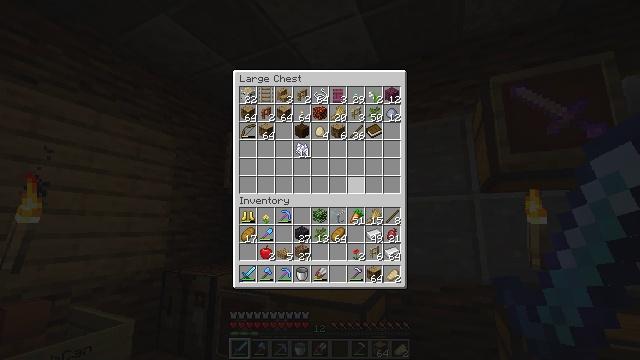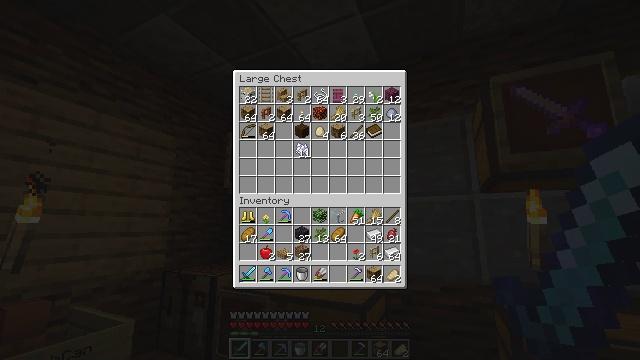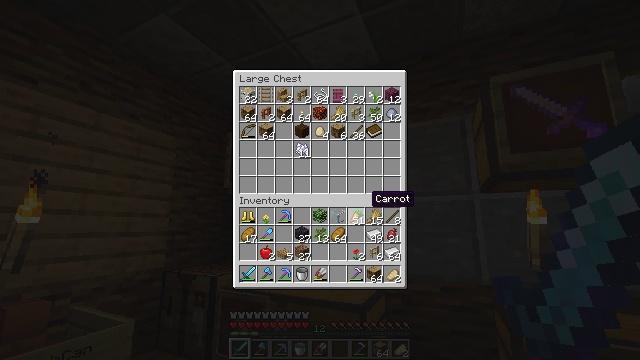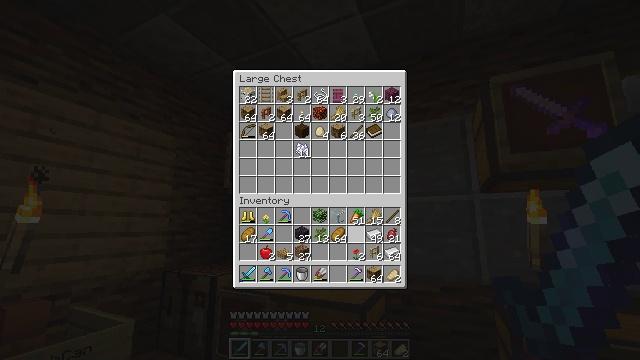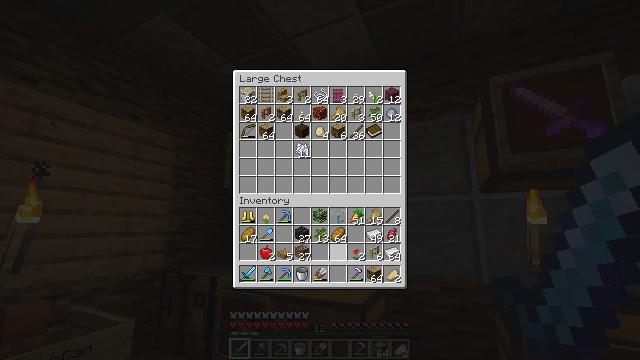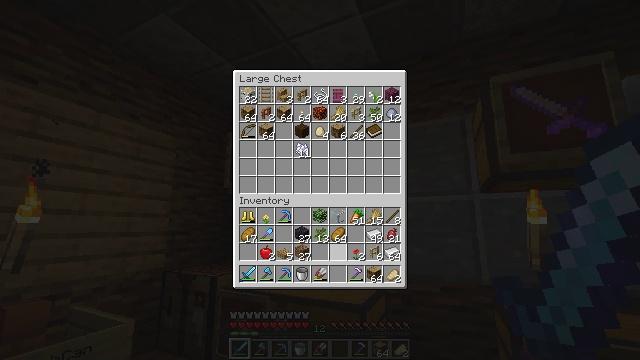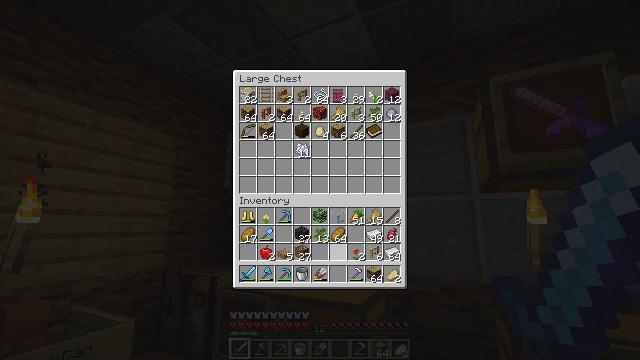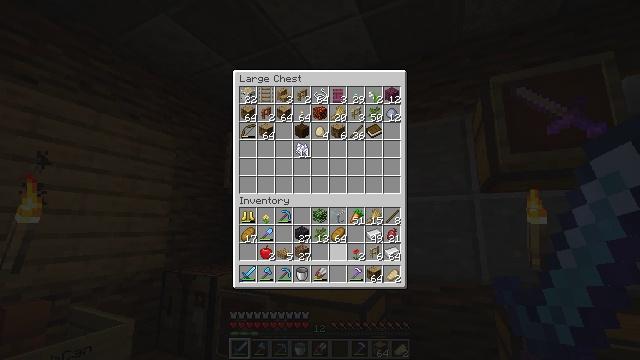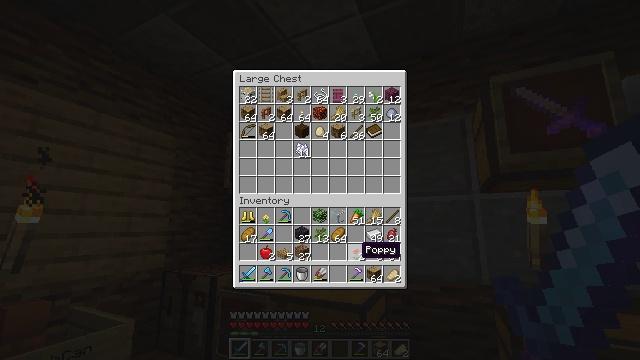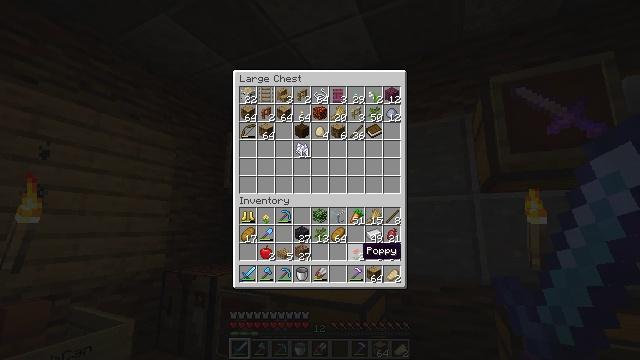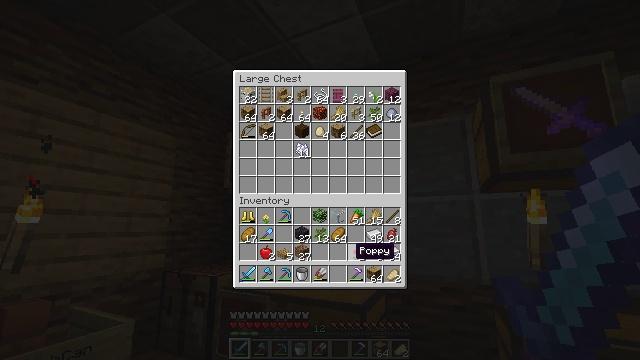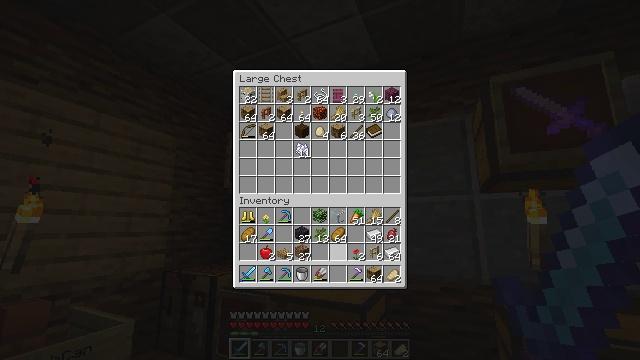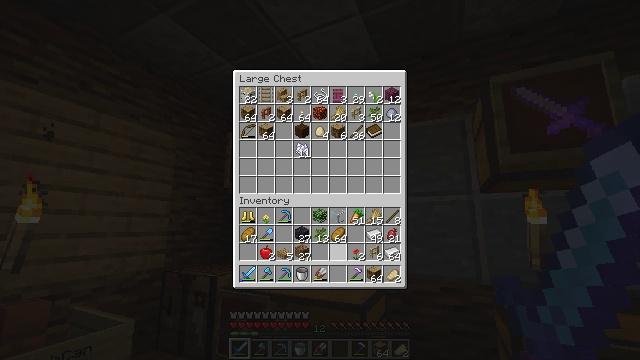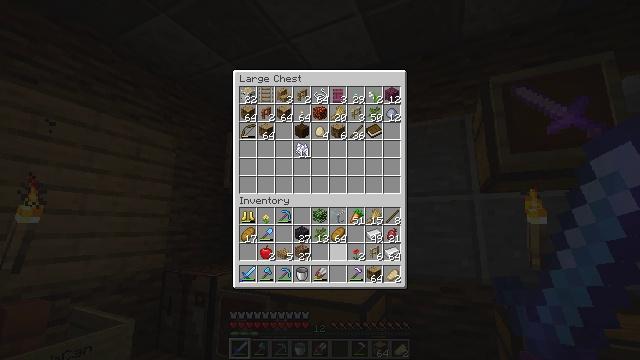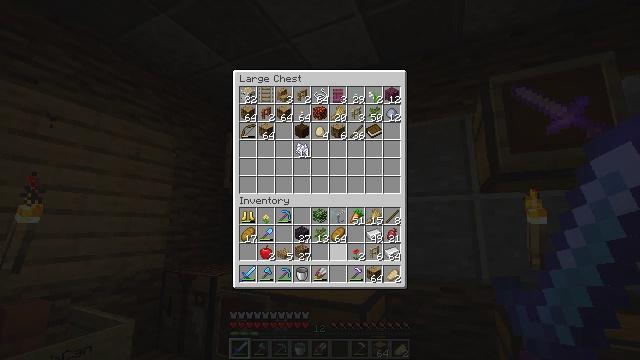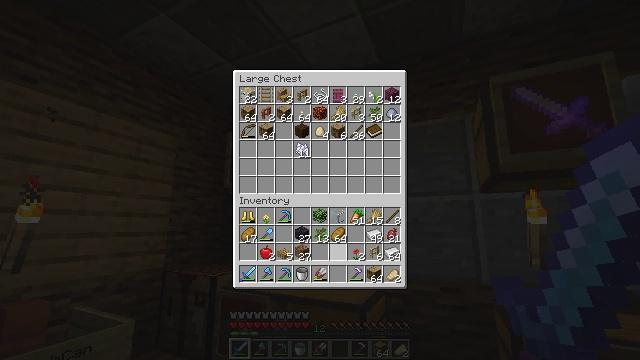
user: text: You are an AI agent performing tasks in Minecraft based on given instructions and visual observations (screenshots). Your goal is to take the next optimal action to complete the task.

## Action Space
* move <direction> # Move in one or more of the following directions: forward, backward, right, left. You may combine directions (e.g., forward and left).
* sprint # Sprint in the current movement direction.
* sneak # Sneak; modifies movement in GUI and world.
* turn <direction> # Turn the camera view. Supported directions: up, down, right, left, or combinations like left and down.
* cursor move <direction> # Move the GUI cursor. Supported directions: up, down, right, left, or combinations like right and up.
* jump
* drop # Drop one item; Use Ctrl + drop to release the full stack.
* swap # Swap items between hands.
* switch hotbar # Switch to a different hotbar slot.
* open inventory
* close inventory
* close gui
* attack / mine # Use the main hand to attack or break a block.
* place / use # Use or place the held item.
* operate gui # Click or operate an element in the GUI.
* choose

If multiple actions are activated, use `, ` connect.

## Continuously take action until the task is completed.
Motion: motion action
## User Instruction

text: Attack the polished diorite to collect it.
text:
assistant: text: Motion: sneak, cursor move right and down
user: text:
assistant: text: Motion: sneak, cursor move down
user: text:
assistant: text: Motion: sneak, cursor move left and down
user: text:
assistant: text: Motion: sneak, cursor move left and down
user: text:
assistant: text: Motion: sneak, cursor move down
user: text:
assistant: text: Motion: sneak
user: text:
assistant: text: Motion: sneak
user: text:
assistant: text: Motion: sneak, cursor move right
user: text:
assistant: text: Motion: no_op
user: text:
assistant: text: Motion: cursor move left
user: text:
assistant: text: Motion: cursor move left
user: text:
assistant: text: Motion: no_op
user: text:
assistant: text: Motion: operate gui
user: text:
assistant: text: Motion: operate gui
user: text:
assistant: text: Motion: no_op
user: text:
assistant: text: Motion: no_op
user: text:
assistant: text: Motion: no_op
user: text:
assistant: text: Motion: no_op
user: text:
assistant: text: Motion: no_op
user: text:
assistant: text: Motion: no_op
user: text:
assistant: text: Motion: no_op
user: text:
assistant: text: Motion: no_op
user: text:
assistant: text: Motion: no_op
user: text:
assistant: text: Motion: no_op
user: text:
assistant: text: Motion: no_op
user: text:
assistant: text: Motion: no_op
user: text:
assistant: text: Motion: no_op
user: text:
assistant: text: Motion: no_op
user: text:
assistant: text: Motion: no_op
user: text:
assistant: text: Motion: no_op